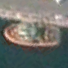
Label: civil